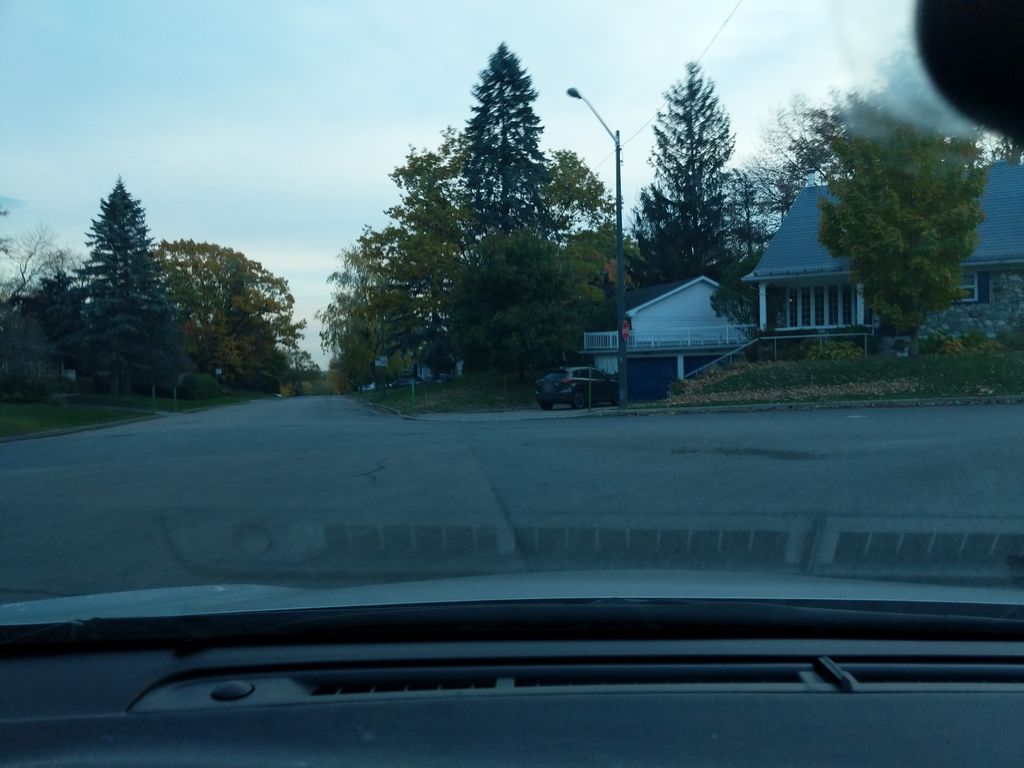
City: quebec_city